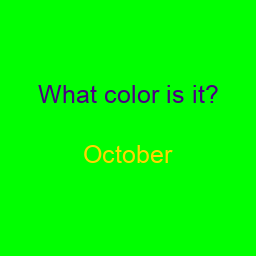
Color: gold
Background color: lime
Question text color: indigo